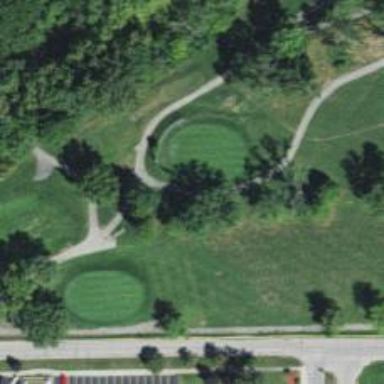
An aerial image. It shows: Service road used as golf cart path.